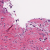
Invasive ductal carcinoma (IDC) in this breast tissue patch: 0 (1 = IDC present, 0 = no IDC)